Question: I am writing to seek help, in how can I format the date to the following format (dd-mm-yyyy) instead of what is currently showing in the output below:

I have added in a date parser in the javascript below and I am still unsure, why I am getting this format. Please advice.
'''
function drawVisualization(dataValues, chartTitle, columnNames, categoryCaption) {
if (dataValues.length < 1)
return;
var data = new google.visualization.DataTable();
data.addColumn('string', columnNames.split(',')[0]);
data.addColumn('number', columnNames.split(',')[1]);
data.addColumn('string', columnNames.split(',')[2]);
data.addColumn('datetime', columnNames.split(',')[3]);
for (var i = 0; i < dataValues.length; i++) {
var date = new Date(parseInt(dataValues[i].Date.substr(6), 10));
data.addRow([dataValues[i].ColumnName, dataValues[i].Value, dataValues[i].Type, date]);
}
var dateFormatter = new google.visualization.DateFormat({ pattern: 'dd MM yyyy' });
var line = new google.visualization.ChartWrapper({
'chartType': 'LineChart',
'containerId': 'PieChartContainer',
'options': {
'width': 950,
'height': 450,
'legend': 'right',
'hAxis': {
'format': "dd-MM-yyyy",
'hAxis.maxValue': 'viewWindow.max',
'maxValue': new Date(2014, 05, 30), 'minValue': new Date(2014, 04, 05),
'viewWindow': { 'max': new Date(2014, 05, 30) },
},
'title': chartTitle,
'chartArea': { 'left': 100, 'top': 100, 'right': 0, 'bottom': 100 },
'tooltip': { isHtml: true }
},
'view': {
'columns': [{
type: 'string',
label: data.getColumnLabel(3),
calc: function (dt, row) {
var date = new Date(parseInt(dt.getValue(row, 3)));
return dateFormatter.formatValue(date);
}
}, 1, {
type: 'string',
role: 'tooltip',
calc: function (dt, row) {
return 'Name: ' + dt.getValue(row, 0) + ', Decimal Price: ' + +dt.getValue(row, 1) + ', Date: ' + +dt.getFormattedValue(row, 3);
}
}]
}
});
new google.visualization.Dashboard(document.getElementById('PieChartExample')).bind([categoryPicker], [line]).draw(data);
}
'''
Thanks in advance for your help.
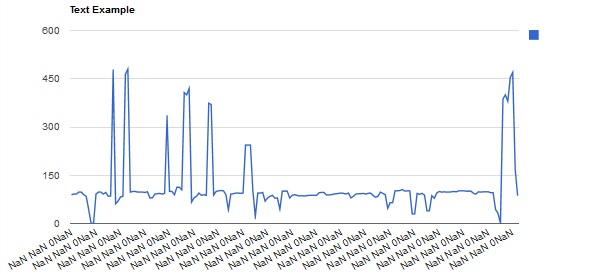
Answer: Since your DataTable column is type "datetime", you don't want to call 'parseInt' on it here:
'''
var date = new Date(parseInt(dt.getValue(row, 3)));
'''
just get the date directly:
'''
var date = dt.getValue(row, 3);
'''